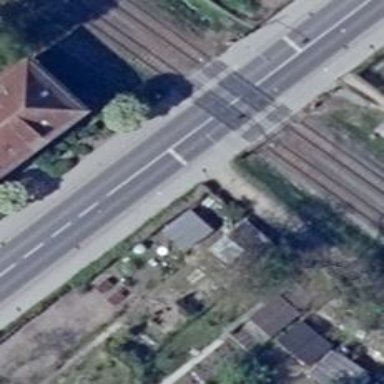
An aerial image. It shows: Path with asphalt surface and crossing.